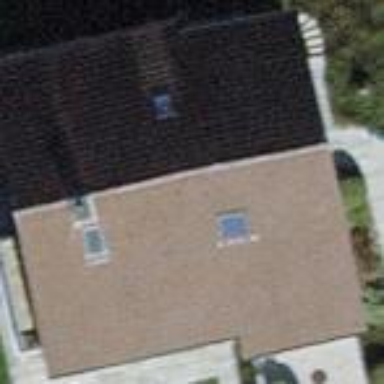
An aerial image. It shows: Building with tiled roof.